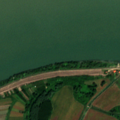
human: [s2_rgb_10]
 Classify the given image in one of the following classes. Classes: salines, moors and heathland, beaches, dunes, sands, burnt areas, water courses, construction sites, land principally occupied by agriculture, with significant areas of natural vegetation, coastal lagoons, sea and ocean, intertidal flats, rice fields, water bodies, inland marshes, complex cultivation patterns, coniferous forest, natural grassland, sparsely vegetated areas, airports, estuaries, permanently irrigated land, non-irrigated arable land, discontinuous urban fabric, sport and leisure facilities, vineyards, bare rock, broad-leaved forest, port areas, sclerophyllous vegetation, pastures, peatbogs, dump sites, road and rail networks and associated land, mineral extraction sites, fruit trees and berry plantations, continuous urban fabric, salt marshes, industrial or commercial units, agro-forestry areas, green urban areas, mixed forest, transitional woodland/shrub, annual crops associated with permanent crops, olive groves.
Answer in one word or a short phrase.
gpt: non-irrigated arable land, pastures, broad-leaved forest, water courses